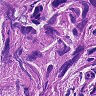
Metastatic tissue present: yes